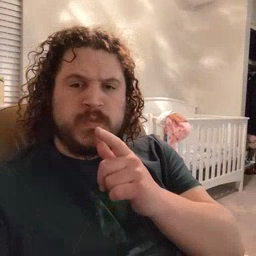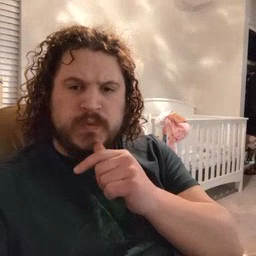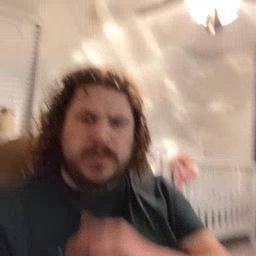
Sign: who